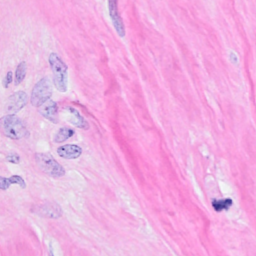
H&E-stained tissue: Breast